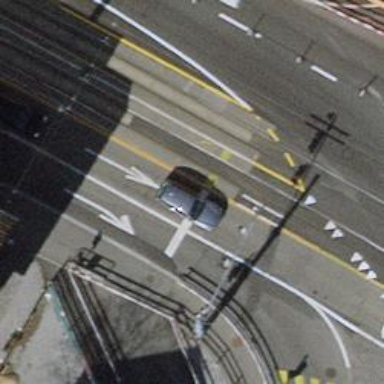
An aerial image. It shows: Asphalt road classified as primary highway. The road has trolley wire for trolley buses.